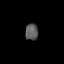
Tissue: lung
Cell type: Epithelial cells
Senescence score: 0.2363
Nuclear area (px): 212
Mean DAPI intensity: 89.208